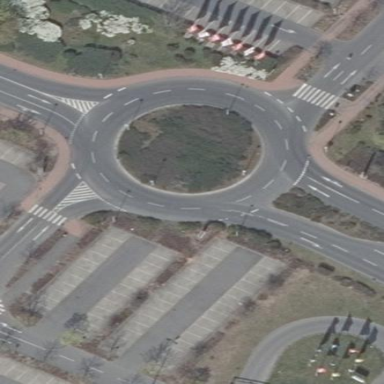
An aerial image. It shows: Unclassified road with asphalt surface leading to roundabout.